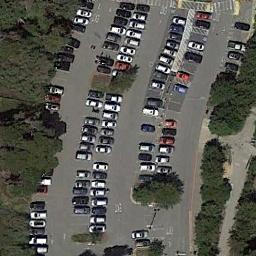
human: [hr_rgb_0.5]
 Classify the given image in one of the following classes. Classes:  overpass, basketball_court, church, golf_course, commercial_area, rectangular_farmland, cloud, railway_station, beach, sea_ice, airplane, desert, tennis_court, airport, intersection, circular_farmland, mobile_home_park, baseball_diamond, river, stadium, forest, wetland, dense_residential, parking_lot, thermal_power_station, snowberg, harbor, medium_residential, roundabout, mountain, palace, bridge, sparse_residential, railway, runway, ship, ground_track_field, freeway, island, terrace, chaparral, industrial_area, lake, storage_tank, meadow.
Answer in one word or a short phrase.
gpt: parking_lot